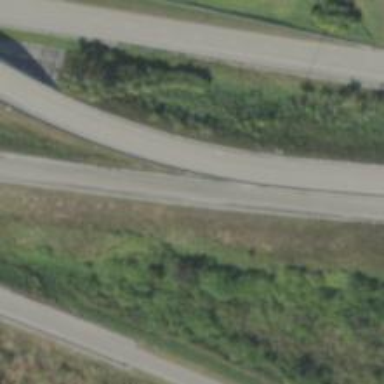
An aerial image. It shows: Asphalt motorway link.